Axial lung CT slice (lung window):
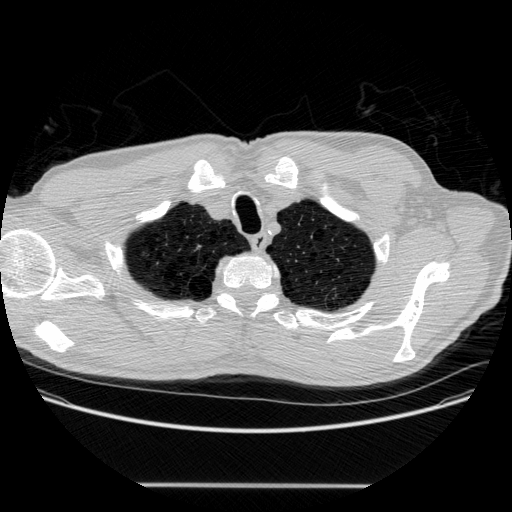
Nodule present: no